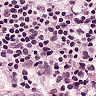
Metastatic tissue present: no